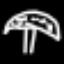
Label: mushroom